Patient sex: M
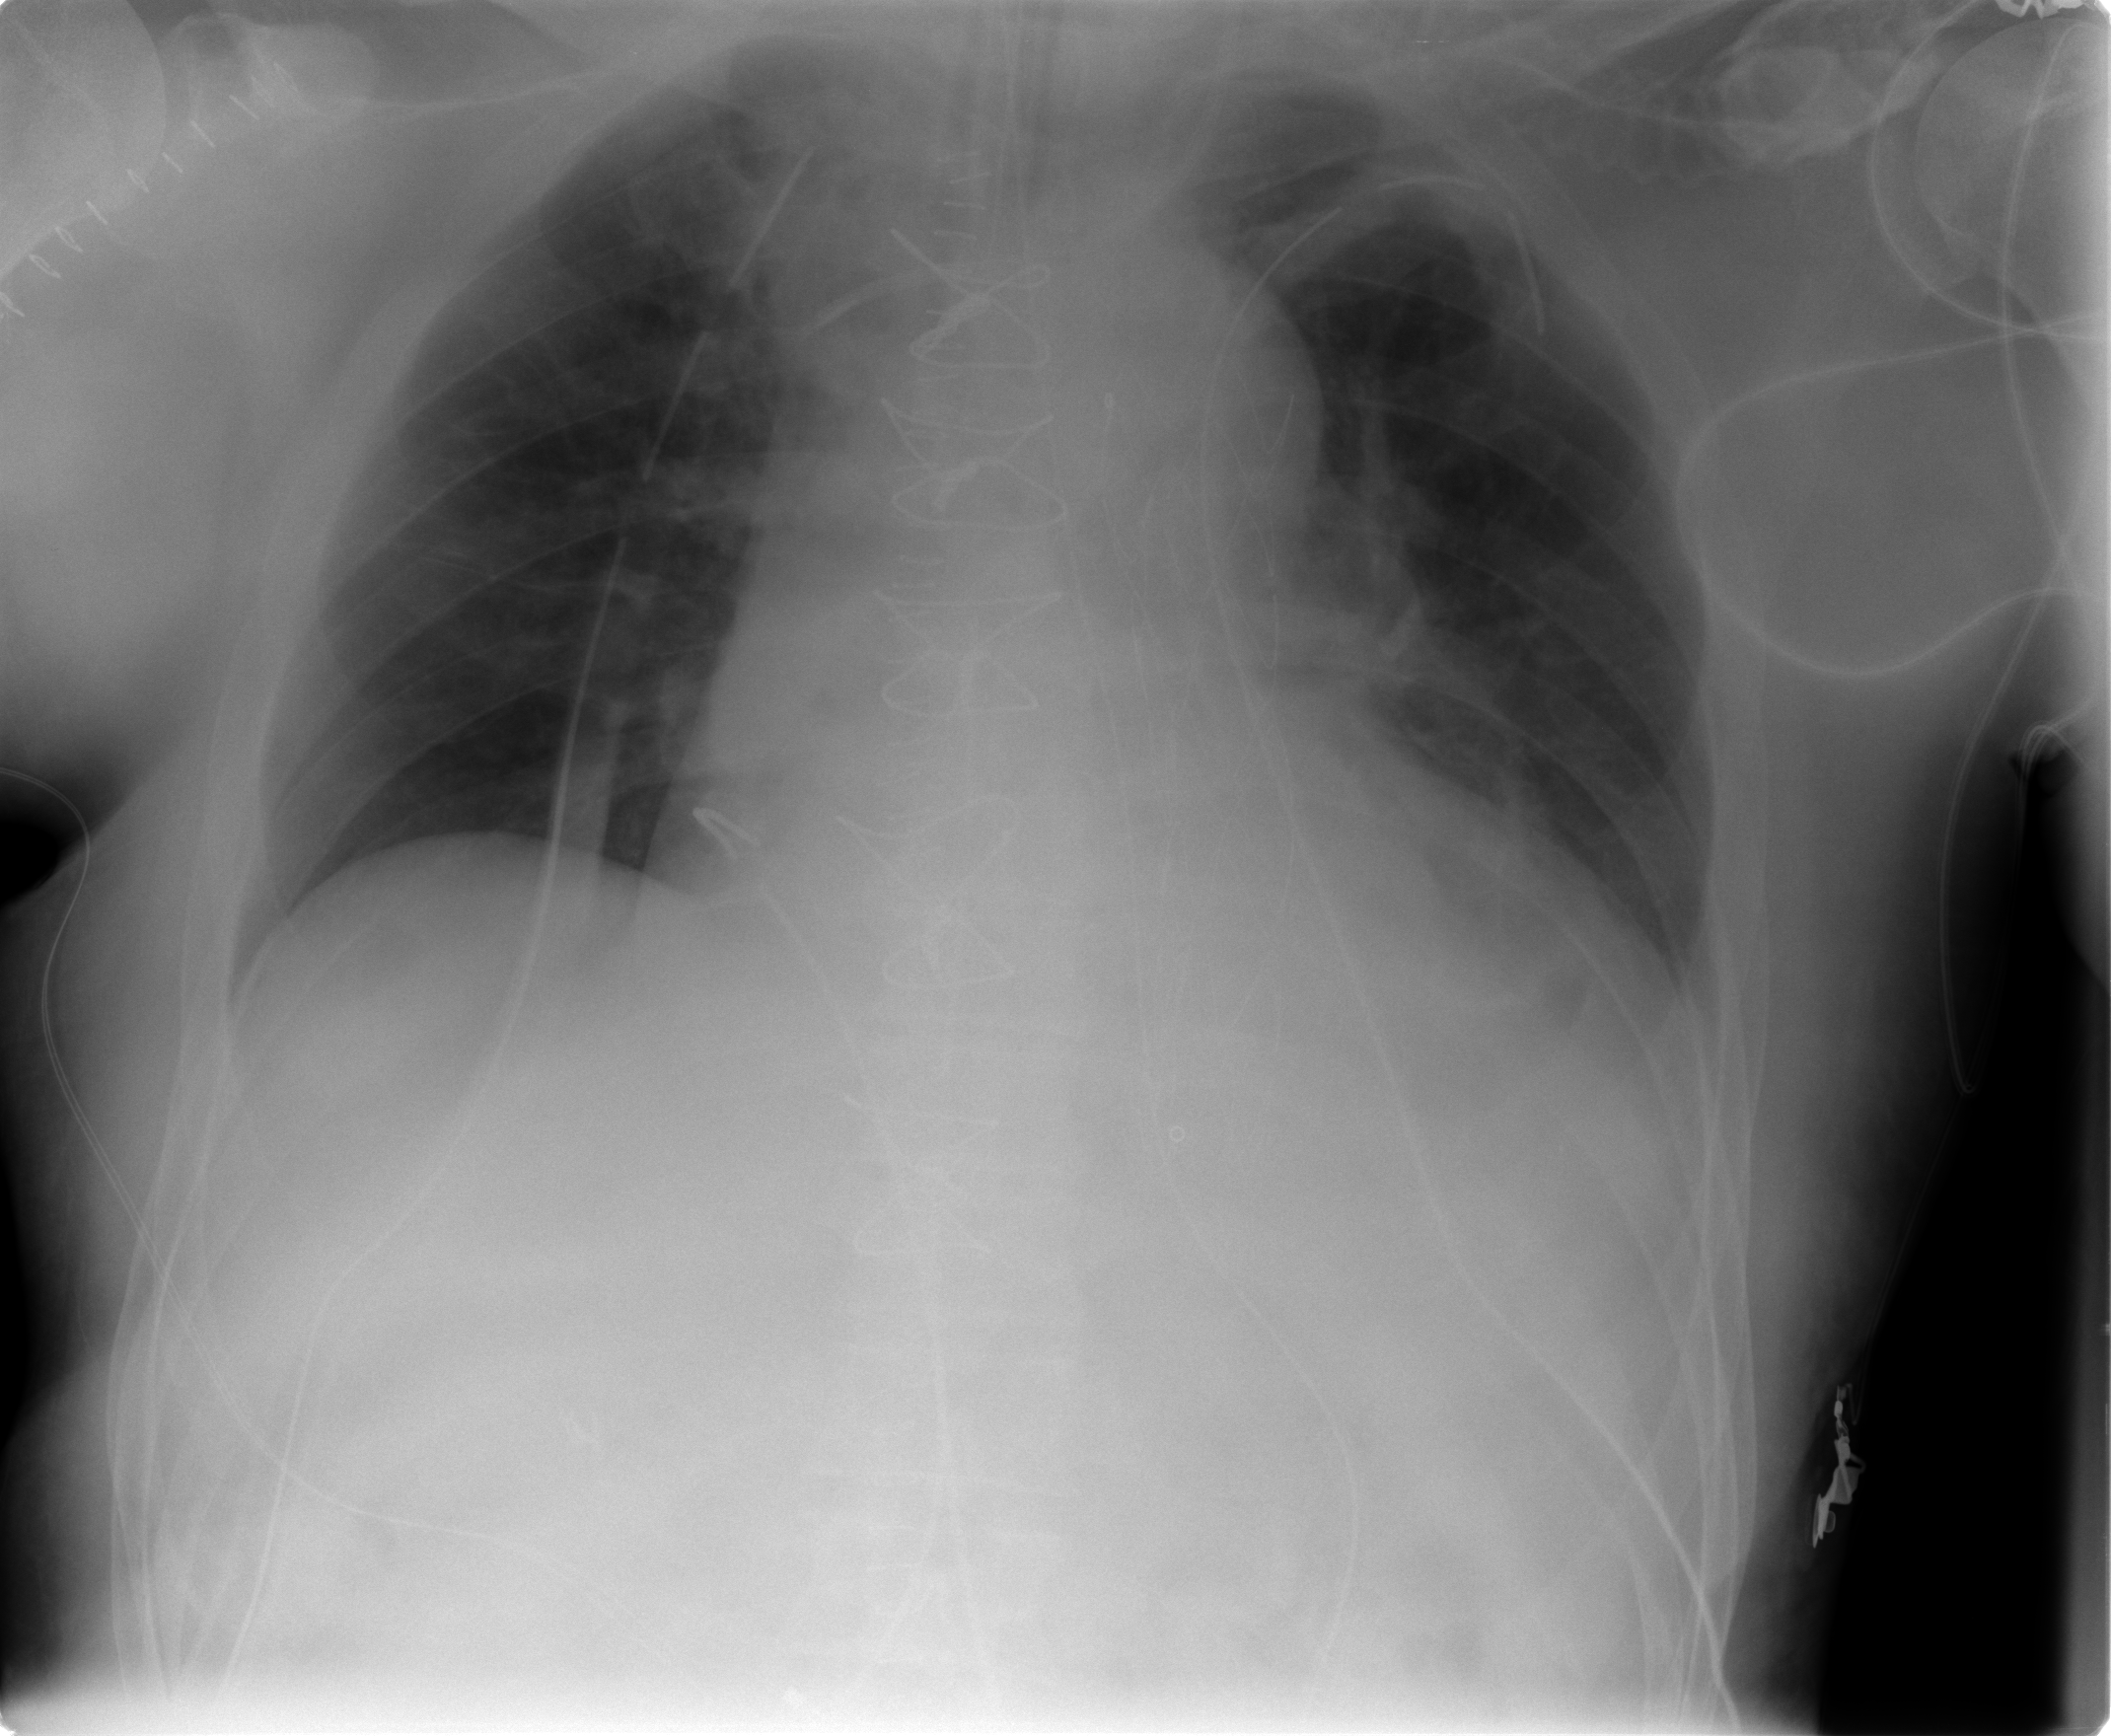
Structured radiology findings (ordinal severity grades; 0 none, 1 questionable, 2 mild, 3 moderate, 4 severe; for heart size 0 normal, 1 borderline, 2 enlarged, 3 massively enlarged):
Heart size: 2
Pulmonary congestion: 2
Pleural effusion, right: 0
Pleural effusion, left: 2
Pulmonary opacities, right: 0
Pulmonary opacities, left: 0
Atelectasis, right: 0
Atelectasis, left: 0